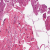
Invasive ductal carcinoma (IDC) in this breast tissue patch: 0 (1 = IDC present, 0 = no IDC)